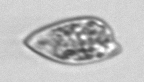
Label: Prorocentrum_dentatum